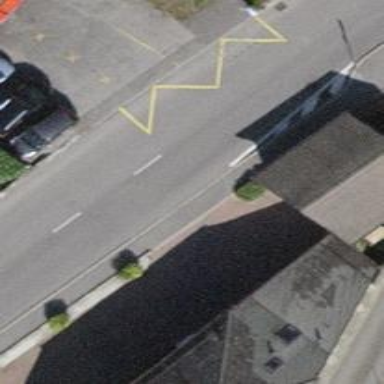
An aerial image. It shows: Bus stop with designated stop position for public transport.